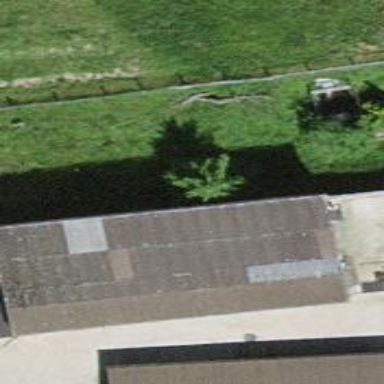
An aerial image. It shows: Shed.